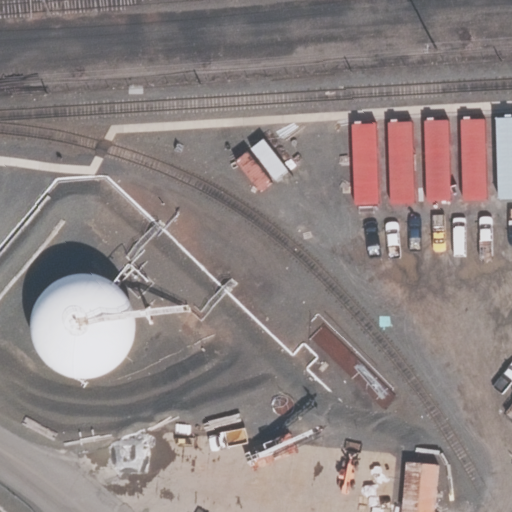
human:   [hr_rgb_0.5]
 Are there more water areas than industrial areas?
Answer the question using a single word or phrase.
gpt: no

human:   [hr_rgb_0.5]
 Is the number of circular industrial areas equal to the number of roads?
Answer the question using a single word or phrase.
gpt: no

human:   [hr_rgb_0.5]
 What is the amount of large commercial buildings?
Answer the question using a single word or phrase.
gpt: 0

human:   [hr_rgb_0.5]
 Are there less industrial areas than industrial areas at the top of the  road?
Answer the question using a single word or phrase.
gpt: no

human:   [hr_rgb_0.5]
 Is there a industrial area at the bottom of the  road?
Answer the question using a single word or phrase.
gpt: yes

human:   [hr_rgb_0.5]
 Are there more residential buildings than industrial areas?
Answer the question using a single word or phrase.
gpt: no

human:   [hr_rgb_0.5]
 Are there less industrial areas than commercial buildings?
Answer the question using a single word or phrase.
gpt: no

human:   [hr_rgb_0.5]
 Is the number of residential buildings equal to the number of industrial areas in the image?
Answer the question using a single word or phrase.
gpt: no

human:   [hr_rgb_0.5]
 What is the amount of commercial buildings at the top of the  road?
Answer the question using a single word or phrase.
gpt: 0

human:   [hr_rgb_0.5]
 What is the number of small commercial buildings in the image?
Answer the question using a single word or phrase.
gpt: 0

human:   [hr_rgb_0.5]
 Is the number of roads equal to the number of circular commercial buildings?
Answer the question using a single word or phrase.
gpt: no

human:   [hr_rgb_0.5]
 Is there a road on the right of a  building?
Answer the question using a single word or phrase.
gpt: no

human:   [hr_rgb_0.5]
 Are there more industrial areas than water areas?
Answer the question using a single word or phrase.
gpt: yes

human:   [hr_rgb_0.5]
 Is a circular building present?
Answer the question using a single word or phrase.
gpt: no

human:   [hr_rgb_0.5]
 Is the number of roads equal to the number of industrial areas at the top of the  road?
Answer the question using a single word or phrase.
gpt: no

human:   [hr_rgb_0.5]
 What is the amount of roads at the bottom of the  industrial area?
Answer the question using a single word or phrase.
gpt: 0

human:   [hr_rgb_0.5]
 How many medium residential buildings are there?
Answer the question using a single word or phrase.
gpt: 0

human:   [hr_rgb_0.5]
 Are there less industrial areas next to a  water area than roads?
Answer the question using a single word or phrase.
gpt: yes

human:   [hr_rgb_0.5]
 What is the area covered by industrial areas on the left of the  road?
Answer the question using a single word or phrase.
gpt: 0m2

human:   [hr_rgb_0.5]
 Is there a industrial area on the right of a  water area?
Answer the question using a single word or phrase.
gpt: no

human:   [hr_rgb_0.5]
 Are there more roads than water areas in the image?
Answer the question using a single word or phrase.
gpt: yes

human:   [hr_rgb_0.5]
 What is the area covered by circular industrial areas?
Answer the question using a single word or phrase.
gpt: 0m2

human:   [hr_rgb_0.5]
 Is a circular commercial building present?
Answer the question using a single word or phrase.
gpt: no

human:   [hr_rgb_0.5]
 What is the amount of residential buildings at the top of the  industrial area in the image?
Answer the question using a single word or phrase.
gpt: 0

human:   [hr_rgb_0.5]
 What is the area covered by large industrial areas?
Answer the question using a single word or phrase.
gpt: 10583m2

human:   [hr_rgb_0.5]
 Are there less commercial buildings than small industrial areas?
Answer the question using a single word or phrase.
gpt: no

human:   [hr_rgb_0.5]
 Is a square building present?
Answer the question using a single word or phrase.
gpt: no

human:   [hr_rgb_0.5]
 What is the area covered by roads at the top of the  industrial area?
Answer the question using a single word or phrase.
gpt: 0m2

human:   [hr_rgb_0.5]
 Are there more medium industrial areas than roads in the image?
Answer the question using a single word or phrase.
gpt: no

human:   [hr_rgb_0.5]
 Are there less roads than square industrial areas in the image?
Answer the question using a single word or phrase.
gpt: no

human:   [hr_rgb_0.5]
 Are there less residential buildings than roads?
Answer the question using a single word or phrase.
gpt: yes

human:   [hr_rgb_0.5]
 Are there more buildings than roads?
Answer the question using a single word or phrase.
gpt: no

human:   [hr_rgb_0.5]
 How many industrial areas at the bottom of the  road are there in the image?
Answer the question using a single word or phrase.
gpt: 1

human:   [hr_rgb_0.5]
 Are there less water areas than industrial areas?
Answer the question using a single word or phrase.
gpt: yes

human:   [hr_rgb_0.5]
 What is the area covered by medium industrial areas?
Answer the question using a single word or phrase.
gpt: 0m2

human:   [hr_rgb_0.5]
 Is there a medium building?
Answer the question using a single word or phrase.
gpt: no